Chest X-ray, PA view. Patient: 52 years old, sex M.
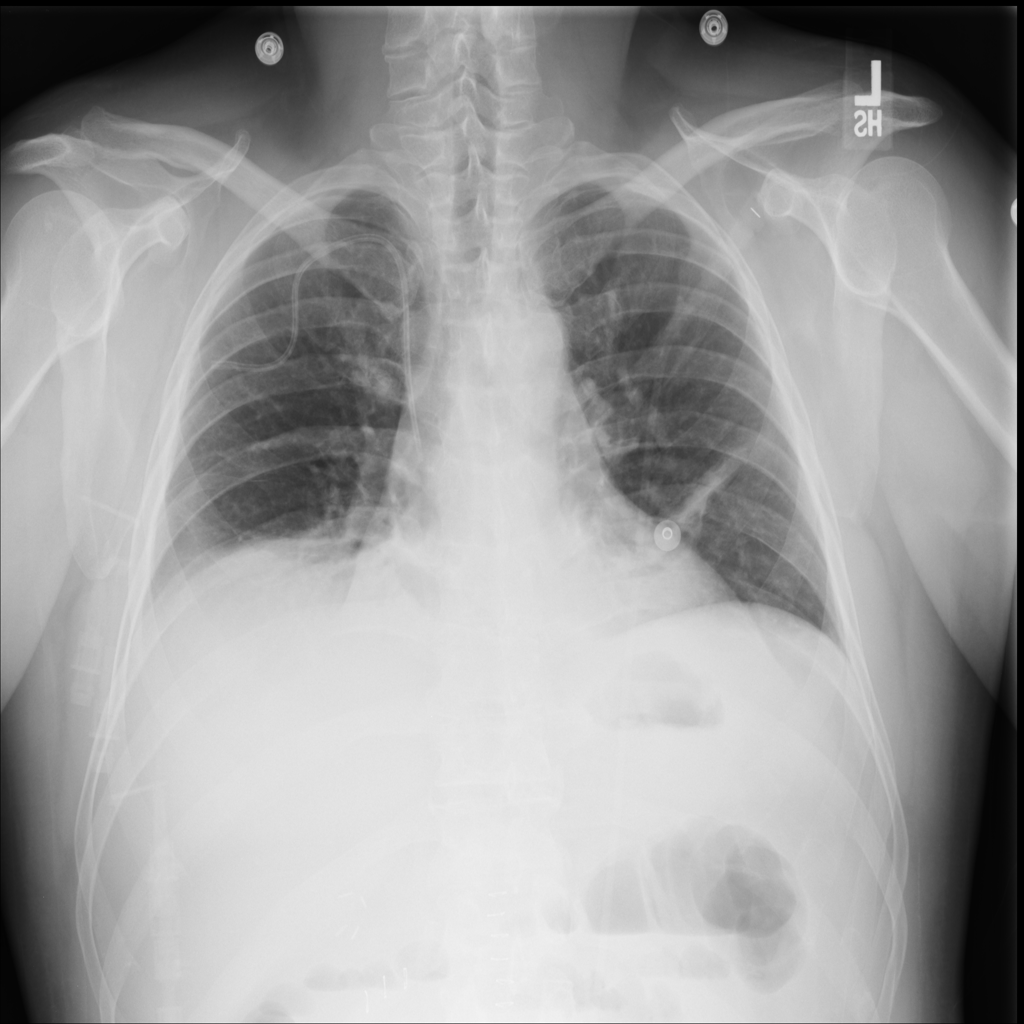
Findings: Atelectasis